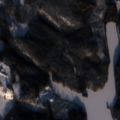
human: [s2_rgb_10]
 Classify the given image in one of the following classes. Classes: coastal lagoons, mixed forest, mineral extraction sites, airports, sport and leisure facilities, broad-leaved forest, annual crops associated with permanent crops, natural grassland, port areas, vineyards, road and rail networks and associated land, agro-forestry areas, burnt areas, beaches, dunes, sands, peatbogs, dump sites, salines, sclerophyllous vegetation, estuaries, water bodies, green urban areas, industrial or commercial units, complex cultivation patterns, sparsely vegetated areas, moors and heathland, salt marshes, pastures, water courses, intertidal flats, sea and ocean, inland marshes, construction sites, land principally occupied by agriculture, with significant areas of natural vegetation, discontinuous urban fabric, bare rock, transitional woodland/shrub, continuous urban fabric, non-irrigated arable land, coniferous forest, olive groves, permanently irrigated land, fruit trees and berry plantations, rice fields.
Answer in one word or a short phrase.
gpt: land principally occupied by agriculture, with significant areas of natural vegetation, broad-leaved forest, coniferous forest, mixed forest, water bodies